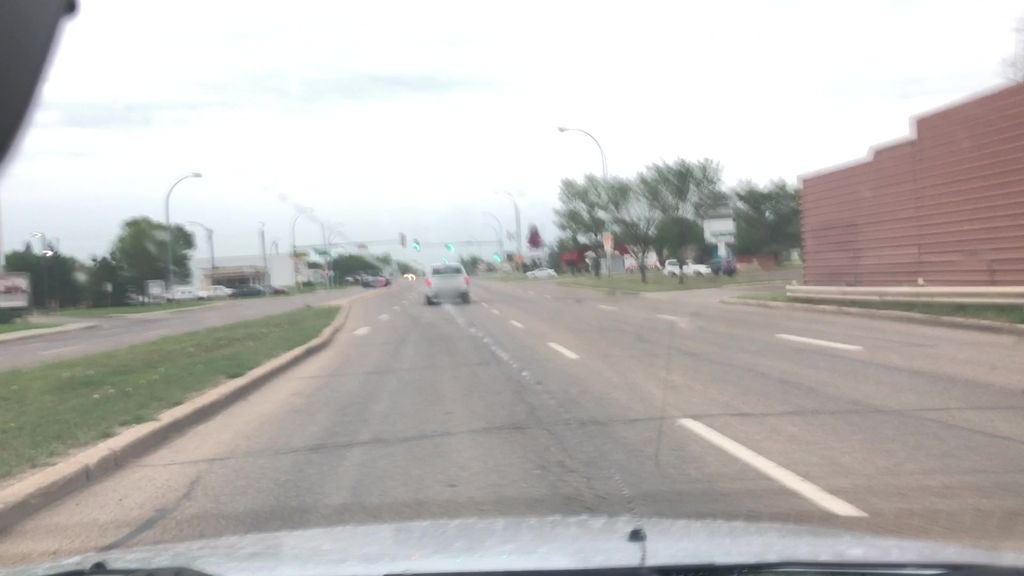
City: edmonton